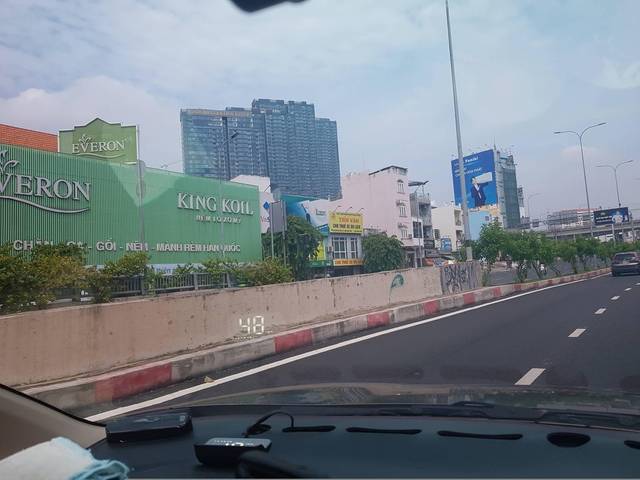
Region: Vietnam
Coordinates: 10.789, 106.715